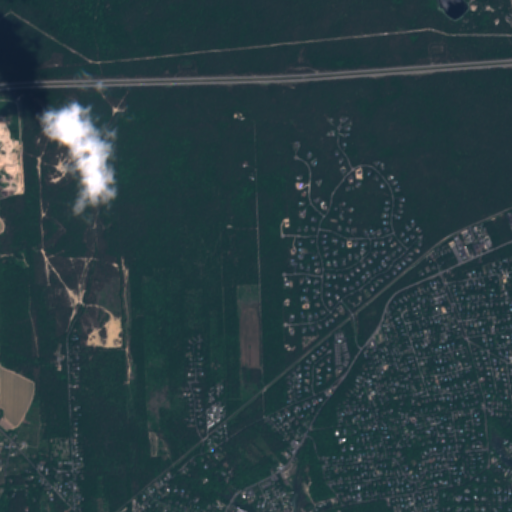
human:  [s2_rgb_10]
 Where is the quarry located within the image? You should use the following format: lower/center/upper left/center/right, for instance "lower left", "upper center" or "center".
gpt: The quarry is located in the upper left of the image.
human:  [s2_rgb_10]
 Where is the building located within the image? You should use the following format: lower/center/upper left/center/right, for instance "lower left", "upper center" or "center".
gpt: There is no building in the image.